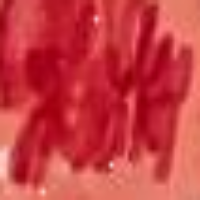
Label: metaphase